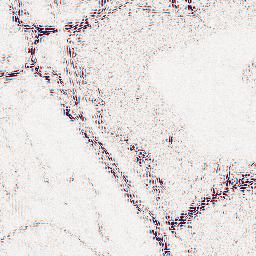
Category: wavelet
Decomposition family: wavelet_biorthogonal
Decomposition parameters: wavelet: bior5.5
level: 2
Upsampling method: quintic
Upsampling parameters: scale: 8
Upsampling scale: 8